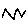
Label: zigzag